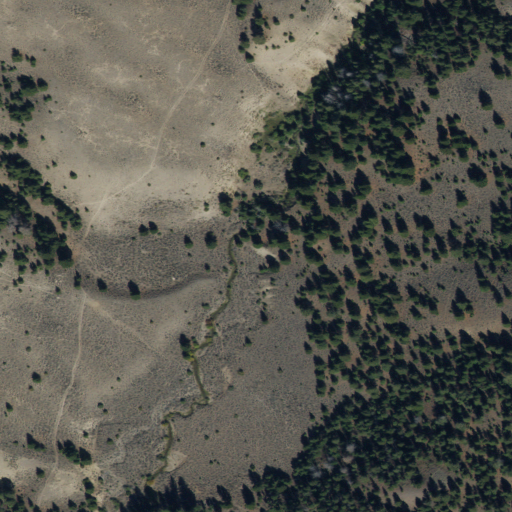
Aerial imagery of valley in Idaho named Dry Gulch containing shrub, evergreen forest, and grassland